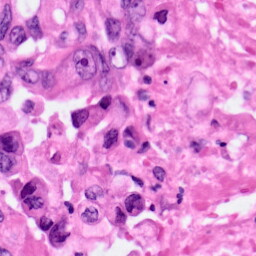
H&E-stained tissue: Pancreatic